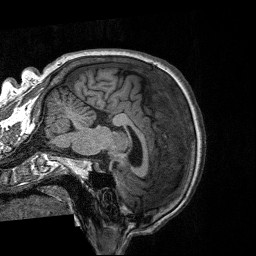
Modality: T1w
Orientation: sagittal
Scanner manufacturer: siemens
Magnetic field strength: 3 T
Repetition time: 2.3 s
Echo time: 0.00226 s